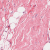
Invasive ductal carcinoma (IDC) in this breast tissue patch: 0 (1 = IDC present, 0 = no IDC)